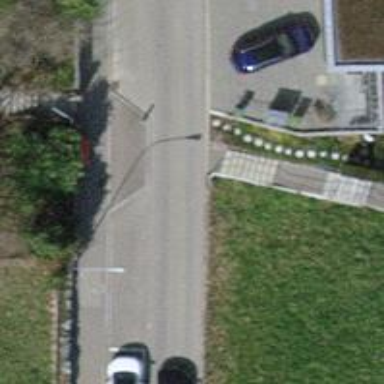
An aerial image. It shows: Paved footway.